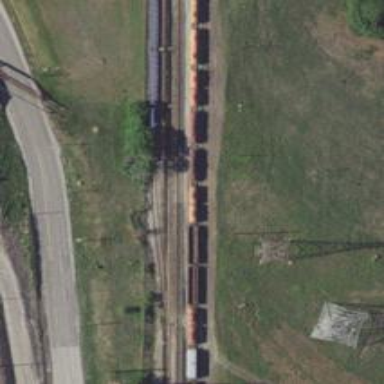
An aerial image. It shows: Railway spur service.